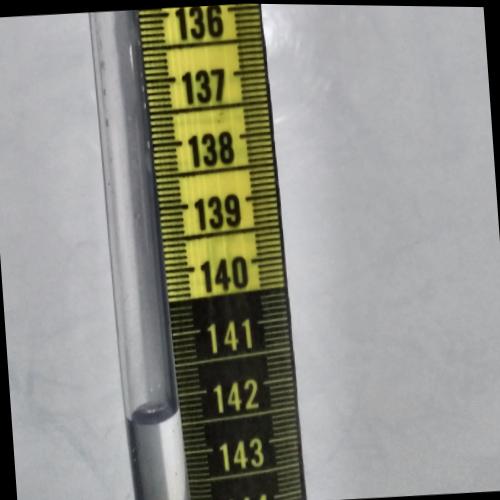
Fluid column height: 142.3 cm